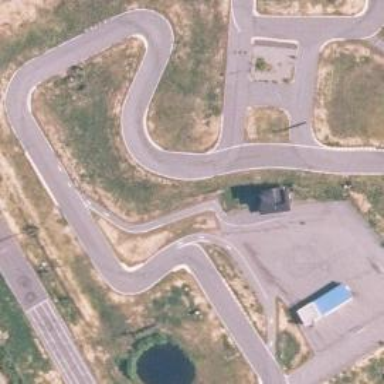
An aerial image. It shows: Asphalt raceway designated for karting.